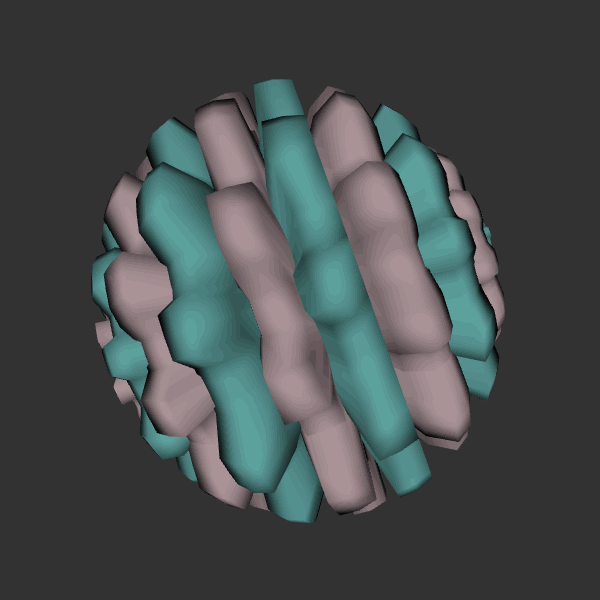
Background: dark